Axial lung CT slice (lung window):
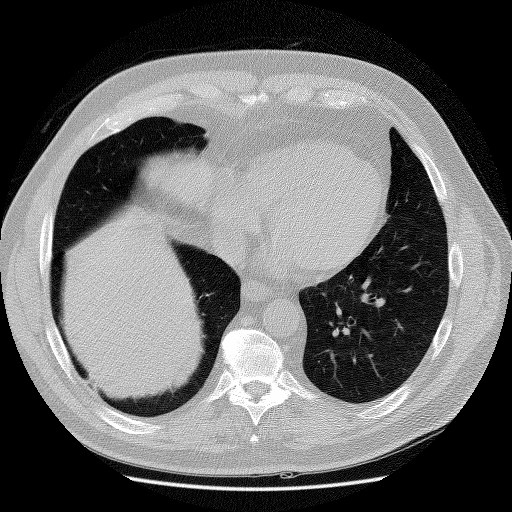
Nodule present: no